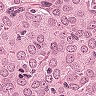
Metastatic tissue present: yes